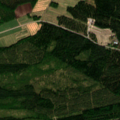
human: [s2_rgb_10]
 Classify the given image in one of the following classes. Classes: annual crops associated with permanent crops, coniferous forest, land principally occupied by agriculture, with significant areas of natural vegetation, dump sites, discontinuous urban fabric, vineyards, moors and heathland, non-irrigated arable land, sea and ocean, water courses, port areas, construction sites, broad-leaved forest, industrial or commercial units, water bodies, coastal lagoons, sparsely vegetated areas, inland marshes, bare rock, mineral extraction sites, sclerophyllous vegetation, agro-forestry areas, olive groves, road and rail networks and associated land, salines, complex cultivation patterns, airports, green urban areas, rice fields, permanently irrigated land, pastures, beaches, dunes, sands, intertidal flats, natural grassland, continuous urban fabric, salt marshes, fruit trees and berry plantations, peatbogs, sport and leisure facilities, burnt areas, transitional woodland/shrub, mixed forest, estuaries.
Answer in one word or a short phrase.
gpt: land principally occupied by agriculture, with significant areas of natural vegetation, coniferous forest, mixed forest